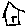
Label: house